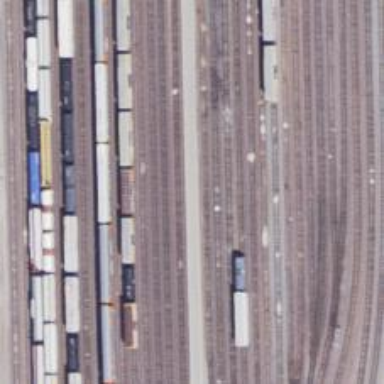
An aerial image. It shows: Manifest railway yard.